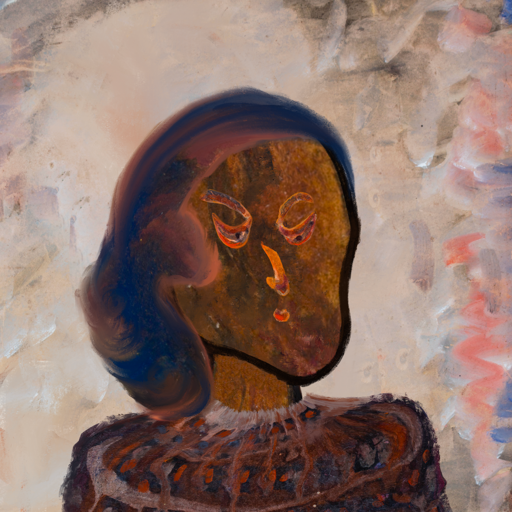
Background: Roy_Bahadur, Head And Neck Side: Mosgoul, Face Side: Hypocrite, Bust: Hypocrite, Hair Side: Mother_And_Son_Son, Head Accessory: Blank, Second Necklace: Blank, Necklace: Blank, Baby: Blank